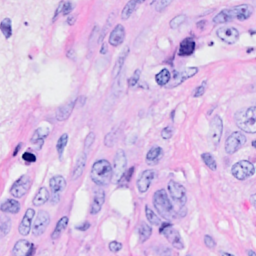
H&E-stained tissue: Breast